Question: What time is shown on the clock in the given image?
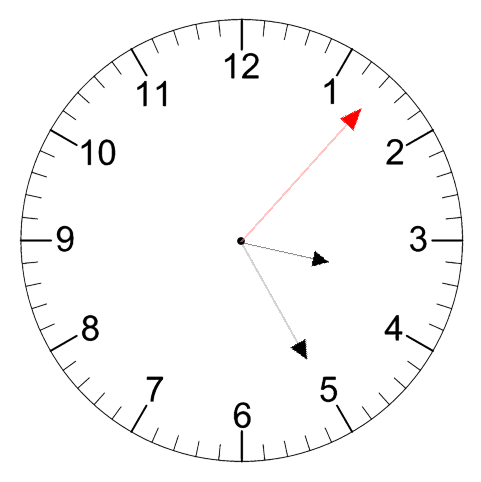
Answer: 03:25:07